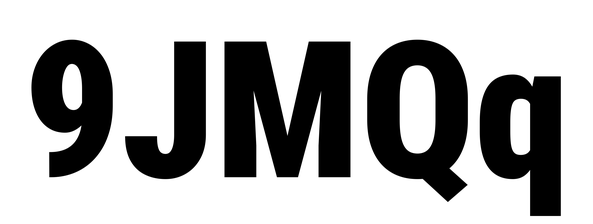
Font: Roboto_Condensed_Black